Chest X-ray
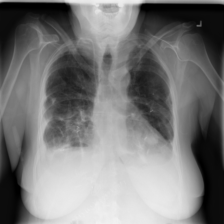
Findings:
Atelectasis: negative
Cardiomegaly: negative
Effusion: negative
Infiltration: negative
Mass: negative
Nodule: negative
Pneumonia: negative
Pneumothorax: negative
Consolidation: negative
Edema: negative
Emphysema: negative
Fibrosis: negative
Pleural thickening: negative
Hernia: negative